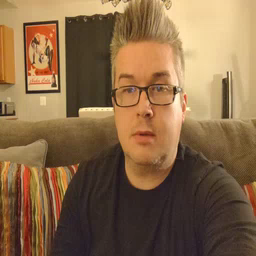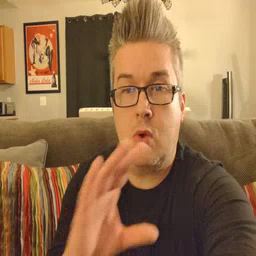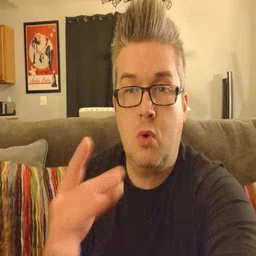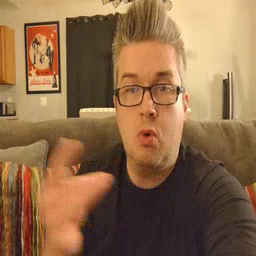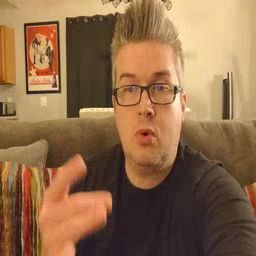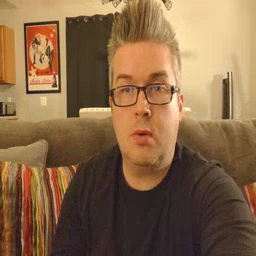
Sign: story